Question: What is the reading of the measurement in the image?
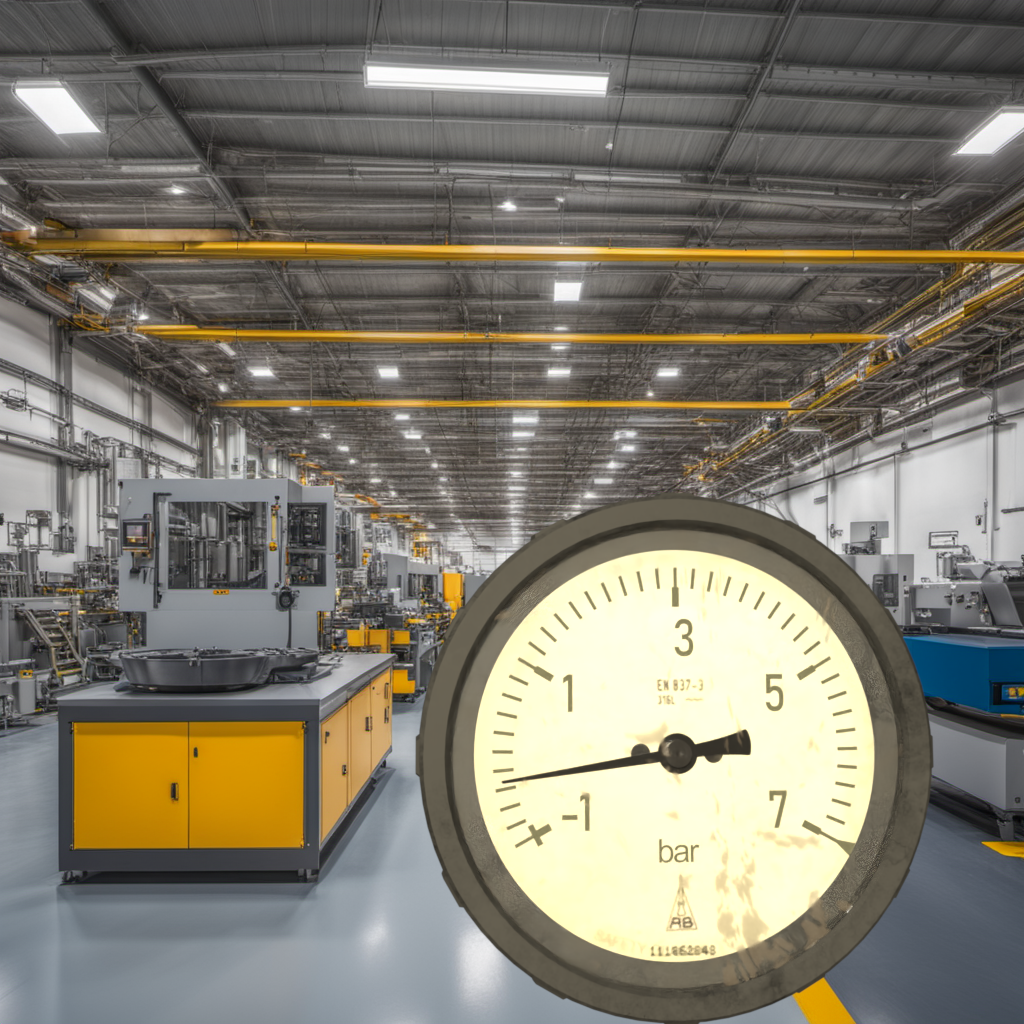
Answer: The result is -0.28
Question: What is the range of this measurement?
Answer: The range is from -1 to 7
Question: What is the minimum and maximum value of the measurement shown in the image?
Answer: The minimum value is -1 and the maximum value is 7